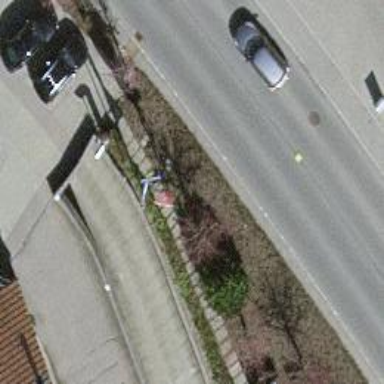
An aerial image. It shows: Retaining wall.